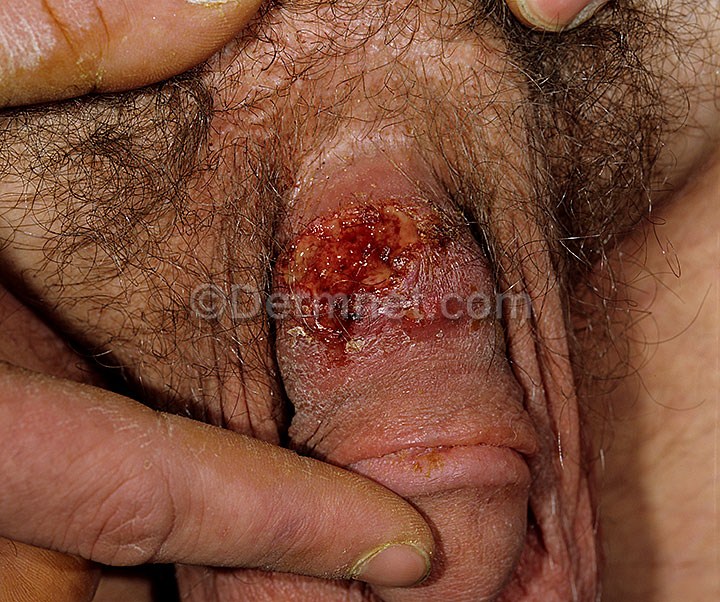
Disease: Herpes HPV and other STDs Photos